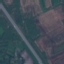
Land use / land cover: Highway